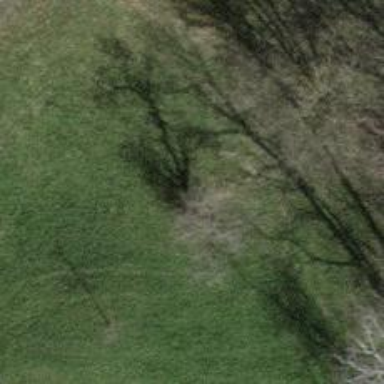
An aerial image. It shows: Single tag "natural: tree."